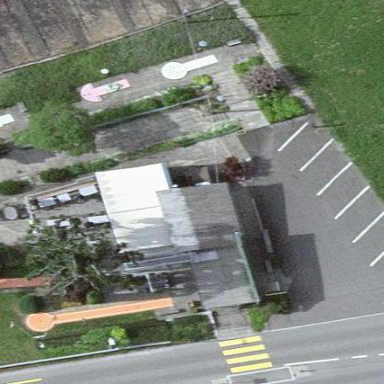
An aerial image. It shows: Restaurant building.